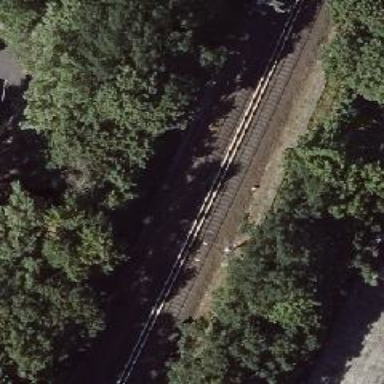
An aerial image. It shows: Railway signal.